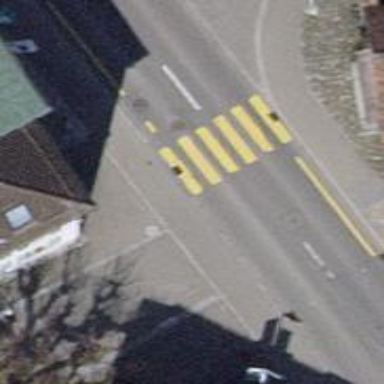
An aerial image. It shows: Marked zebra crossing with clear markings.